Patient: sex F, age 35
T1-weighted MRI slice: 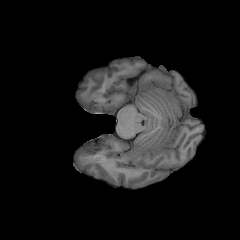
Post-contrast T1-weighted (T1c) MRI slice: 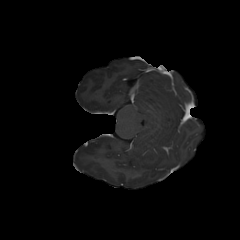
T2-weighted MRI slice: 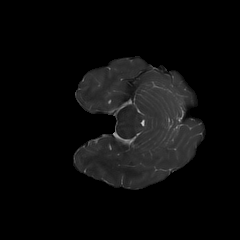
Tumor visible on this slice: no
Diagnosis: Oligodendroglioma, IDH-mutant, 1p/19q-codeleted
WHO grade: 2